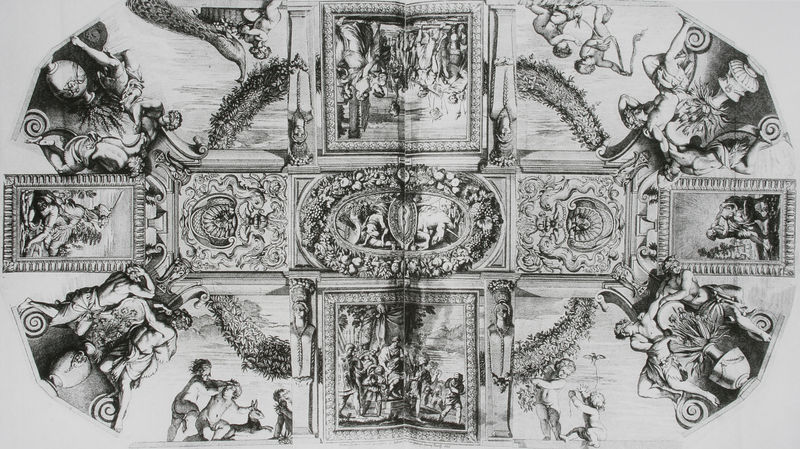
Titel: Verlorene Deckendekoration der Villa del Pigneto
Künstler: Gérard Audran
Standort: London
Institution: Courtauld Institute Galleries
Schlagwörter: gemälde, himmel, kampf, lendenschurz, nackt, schatten, vogel, weiß, menschen, see, blumen, grau, männer, schwarz, skizze, säule, säulen, zeichnung, muster, ornament, wand, barock, rahmen, bild, felder, figur, decke, girlande, pflanzen, renaissance, rokoko, genre, kinder, oval, engel, hase, ranken, skulptur, ton, vase, bilder, bogen, grafik, graphik, rand, figuren, kuppel, könig, falte, muskeln, symmetrie, büste, gerade, ornamente, verzierung, wandgemälde, stuck, vasen, wann, töpfe, symetrie, buch, kreuz, detailliert, symmetrisch, druck, schwarz weiss, scharz, schwert, pfau, entwurf, kranz, mythologie, programm, ecken, wappen, karaffe, christlich, kassetten, säulenfigur, deckengemälde, fresko, muscheln, reben, putten, allegorien, putti, szenen, einhorn, zentrierung, flüsse, groteske, michelangelo, deckenmalerei, zeicnung, kreuzform, gebundenes system, christ, fülle, deckenfresko, genien, pfauen, seepferdchen, bildfelder, hermen, atlanten, überladen, entsprechung, spam, ebirge, 3, t, 6, r, i, 13, 15, p, 4, zu, ü, q, 9, 14, 2, 5, 8, w, 12, 7, 1, 11, schwaerz weiss, entwurf deckengemälde schwarzweiß, 0